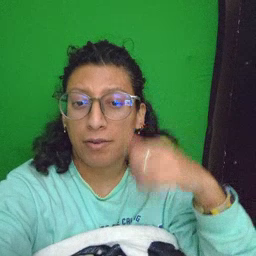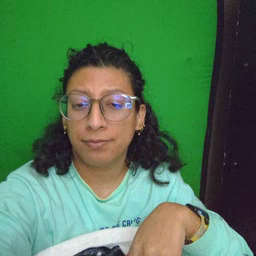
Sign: morning